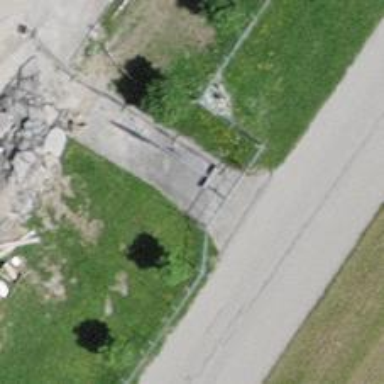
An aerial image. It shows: Gate.